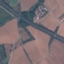
Land use / land cover class: Highway